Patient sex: M
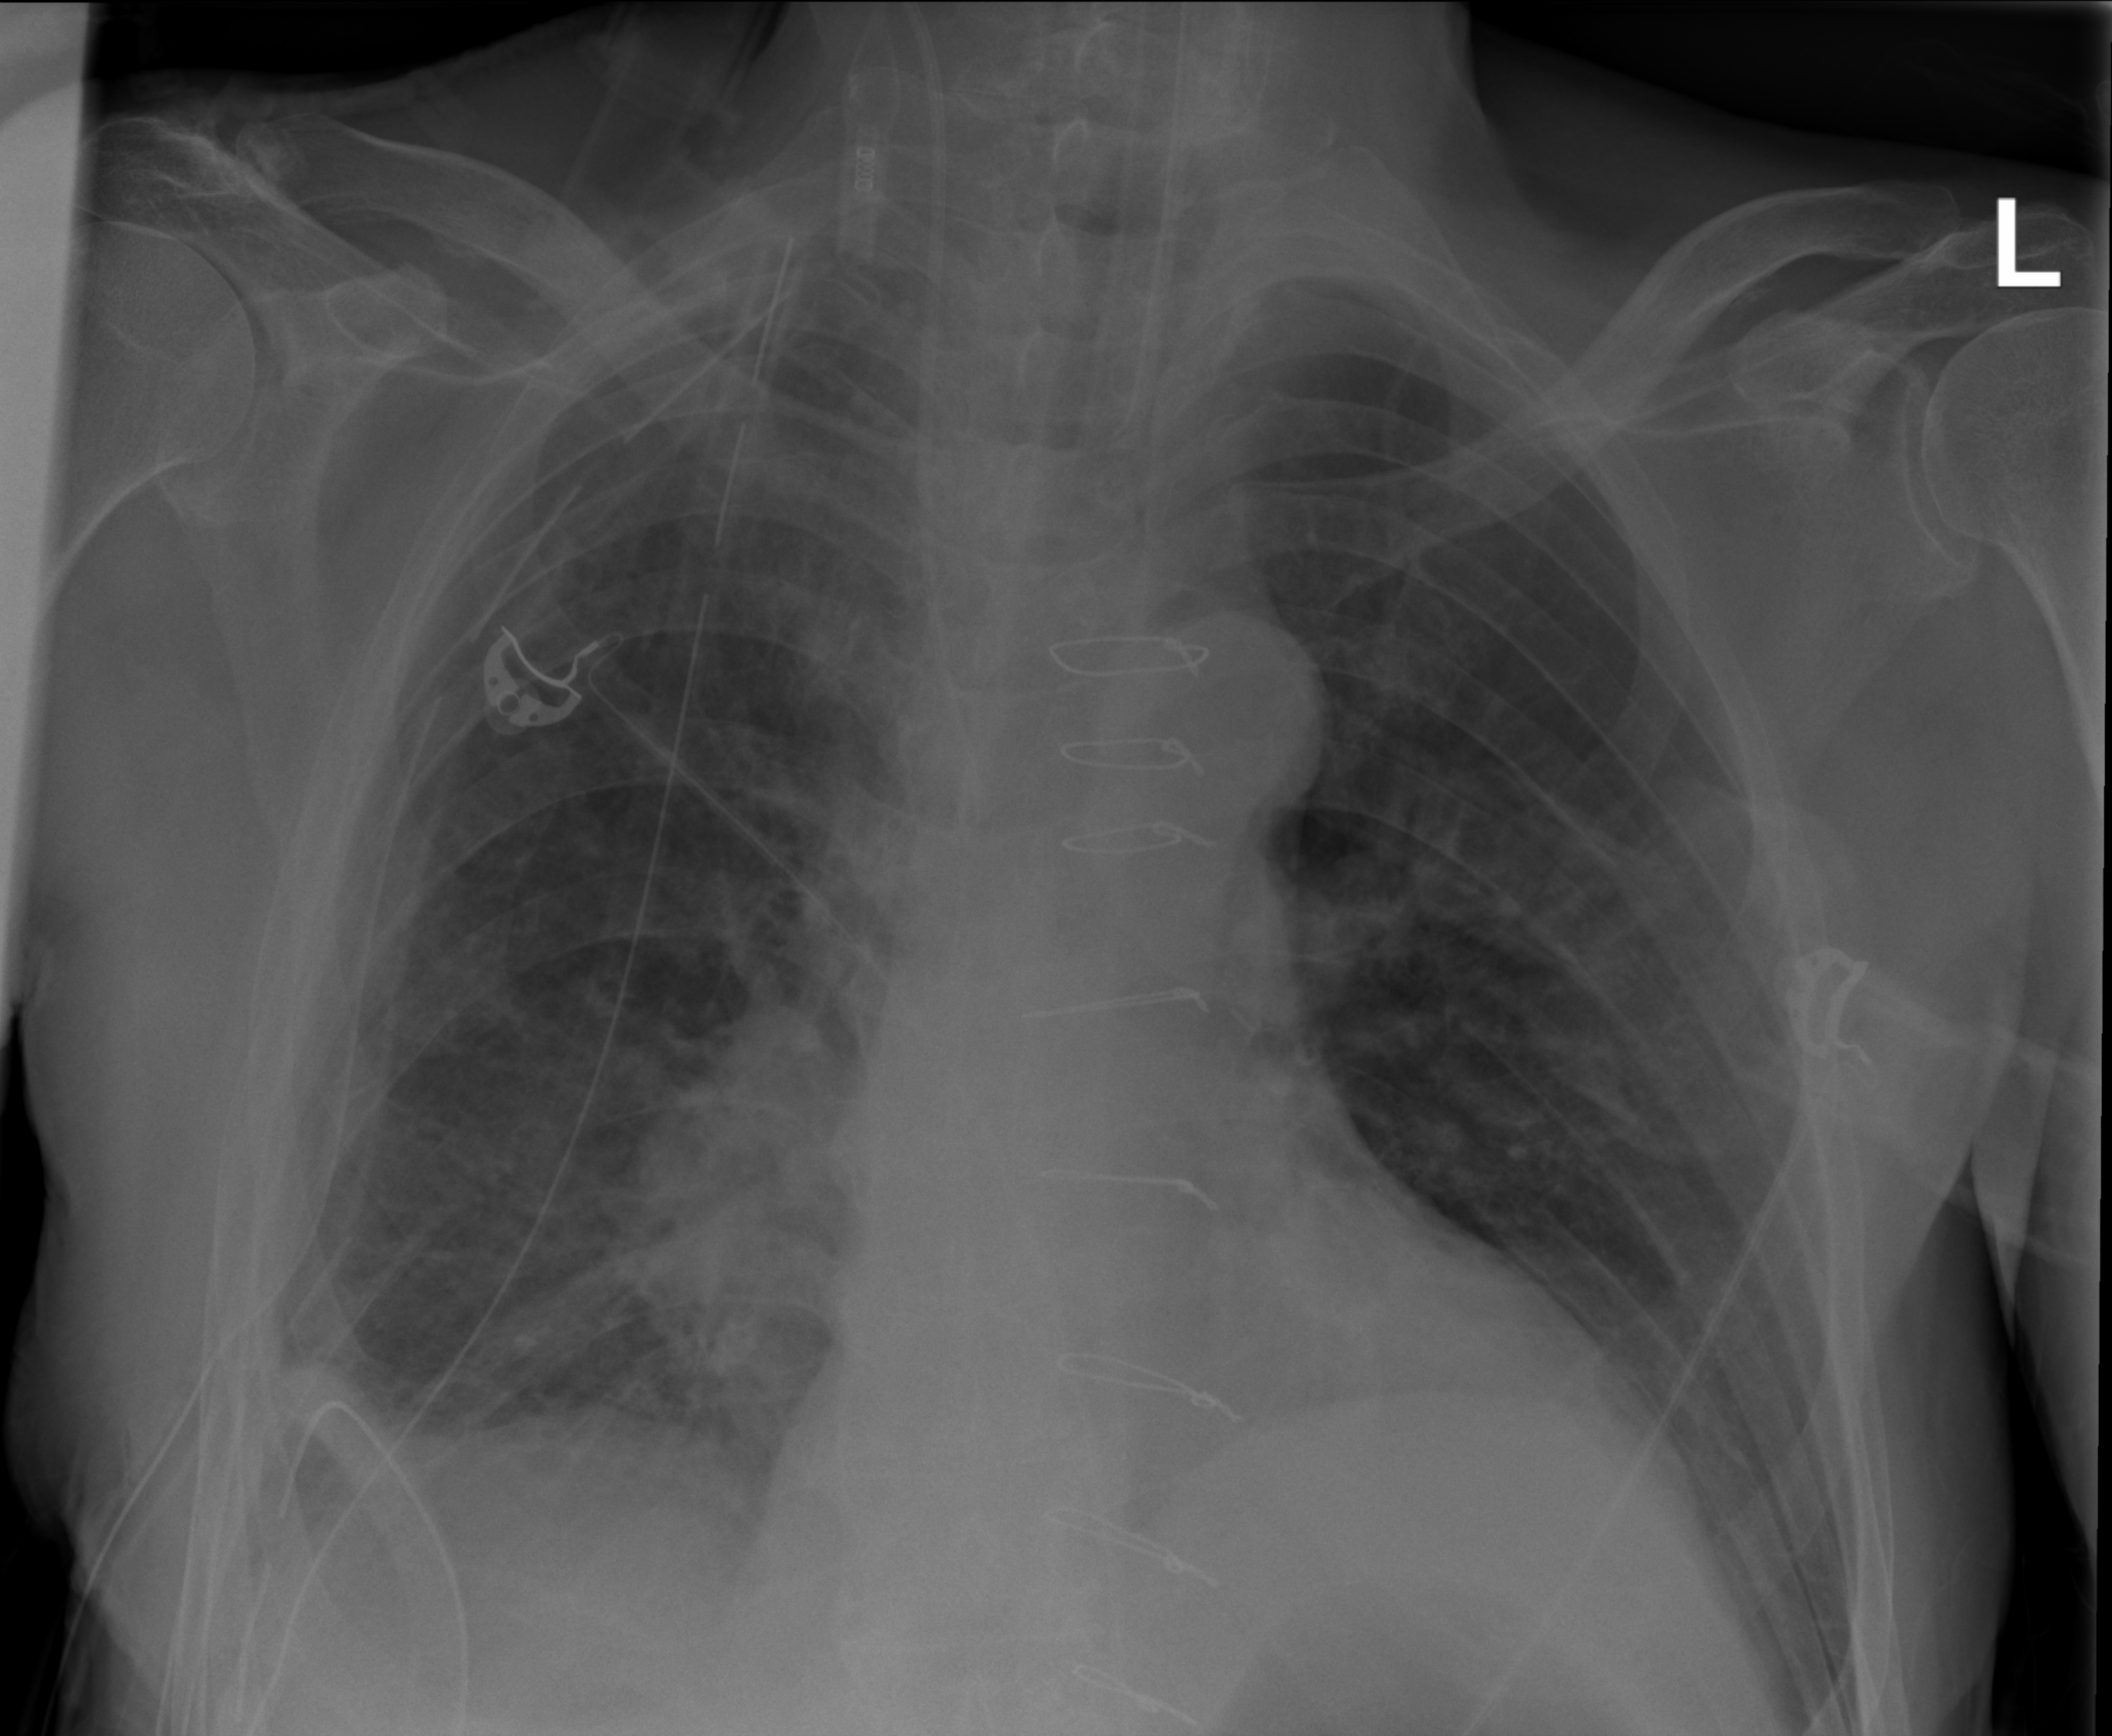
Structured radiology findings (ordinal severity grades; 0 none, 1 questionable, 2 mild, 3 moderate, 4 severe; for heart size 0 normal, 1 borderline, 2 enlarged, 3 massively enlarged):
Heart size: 1
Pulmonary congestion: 2
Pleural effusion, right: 2
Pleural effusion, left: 0
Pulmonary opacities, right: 2
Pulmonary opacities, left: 2
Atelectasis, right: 2
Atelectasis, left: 2